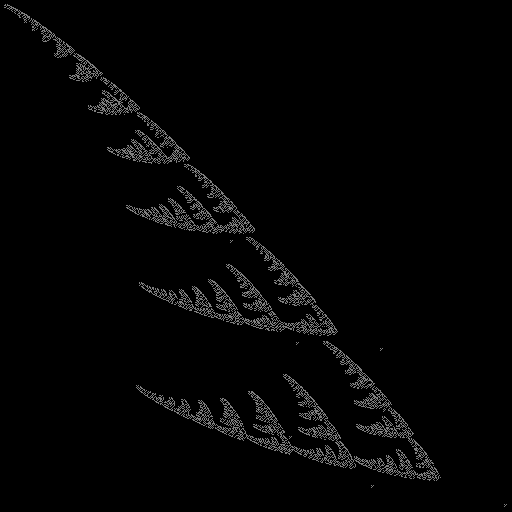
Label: snail